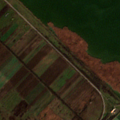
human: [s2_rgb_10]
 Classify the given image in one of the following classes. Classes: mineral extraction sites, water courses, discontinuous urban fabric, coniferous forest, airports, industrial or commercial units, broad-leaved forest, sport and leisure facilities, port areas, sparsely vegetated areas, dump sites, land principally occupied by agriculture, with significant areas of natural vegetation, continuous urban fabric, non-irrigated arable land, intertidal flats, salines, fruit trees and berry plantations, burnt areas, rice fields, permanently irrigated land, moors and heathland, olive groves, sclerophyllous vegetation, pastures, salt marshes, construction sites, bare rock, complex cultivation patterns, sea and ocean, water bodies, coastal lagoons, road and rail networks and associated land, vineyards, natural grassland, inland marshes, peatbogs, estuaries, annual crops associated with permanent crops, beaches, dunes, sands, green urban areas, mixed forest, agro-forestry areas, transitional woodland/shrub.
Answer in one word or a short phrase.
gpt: non-irrigated arable land, pastures, water bodies